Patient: sex F, age 80
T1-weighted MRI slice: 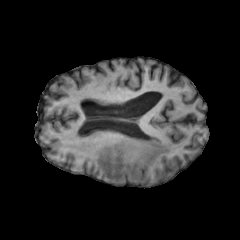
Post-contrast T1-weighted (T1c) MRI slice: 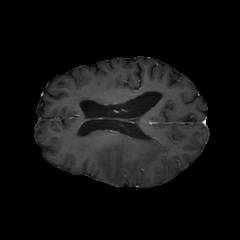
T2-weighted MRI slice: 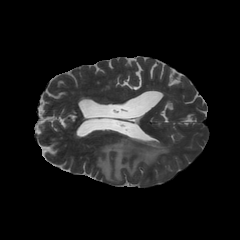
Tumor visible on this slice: yes
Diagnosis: Glioblastoma, IDH-wildtype
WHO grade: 4